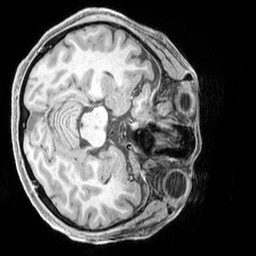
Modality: T1w
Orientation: axial
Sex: female
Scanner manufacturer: siemens
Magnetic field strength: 3 T
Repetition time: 2.3 s
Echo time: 0.00226 s